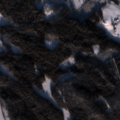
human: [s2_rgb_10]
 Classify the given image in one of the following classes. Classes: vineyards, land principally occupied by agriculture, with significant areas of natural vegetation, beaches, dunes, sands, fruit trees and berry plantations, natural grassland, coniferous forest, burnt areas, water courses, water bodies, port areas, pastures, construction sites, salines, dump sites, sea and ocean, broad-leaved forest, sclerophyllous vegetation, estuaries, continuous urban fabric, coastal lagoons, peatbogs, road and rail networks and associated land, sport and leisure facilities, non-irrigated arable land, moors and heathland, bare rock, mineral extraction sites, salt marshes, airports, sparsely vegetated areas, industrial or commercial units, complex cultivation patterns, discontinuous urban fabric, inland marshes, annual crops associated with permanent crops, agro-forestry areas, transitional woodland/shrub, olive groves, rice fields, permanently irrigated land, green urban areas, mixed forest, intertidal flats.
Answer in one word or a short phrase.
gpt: non-irrigated arable land, coniferous forest, mixed forest, water bodies